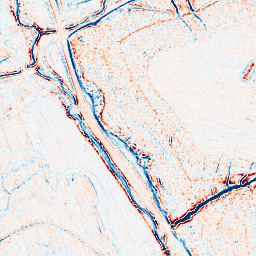
Category: edge_preserving
Decomposition family: anisotropic_diffusion
Decomposition parameters: iterations: 10
kappa: 100
gamma: 0.1
Upsampling method: linear_exact
Upsampling parameters: scale: 8
Upsampling scale: 8